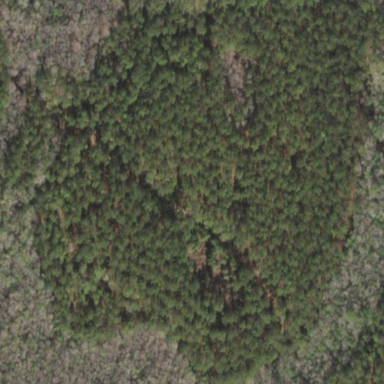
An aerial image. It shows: Forest area dominated by needle-leaved trees.